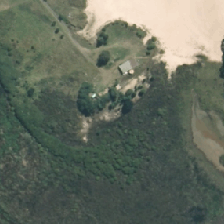
Land cover: low_producing_grassland